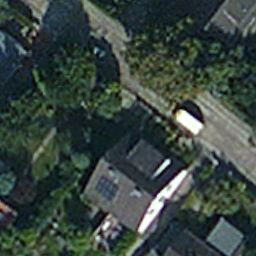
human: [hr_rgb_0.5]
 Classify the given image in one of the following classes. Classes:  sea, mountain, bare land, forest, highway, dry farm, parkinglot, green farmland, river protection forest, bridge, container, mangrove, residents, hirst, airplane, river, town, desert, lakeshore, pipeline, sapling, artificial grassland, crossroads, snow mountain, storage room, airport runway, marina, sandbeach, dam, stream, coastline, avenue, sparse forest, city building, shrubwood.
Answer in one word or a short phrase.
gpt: residents